Question: I need to add an odontogram to my webpage.
It looks like this:

I would like to know if there is already some kind of open source odontogram.
I am using spring-mvc so it has to be in java
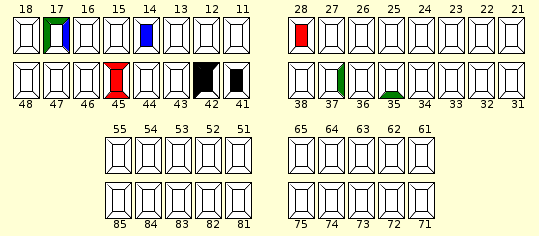
Answer: If it's web based I'd think you'd just want to return an SVG from a servlet.